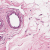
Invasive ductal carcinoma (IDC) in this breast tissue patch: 0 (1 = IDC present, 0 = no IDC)